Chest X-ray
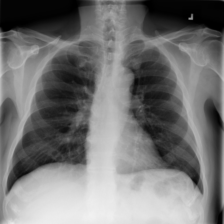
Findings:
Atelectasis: negative
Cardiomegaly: negative
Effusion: negative
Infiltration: negative
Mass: negative
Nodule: negative
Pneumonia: negative
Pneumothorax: negative
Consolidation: negative
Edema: negative
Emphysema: negative
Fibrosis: negative
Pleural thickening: negative
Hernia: negative